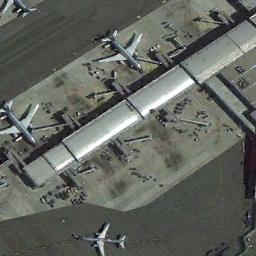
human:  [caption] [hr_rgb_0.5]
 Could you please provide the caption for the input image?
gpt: Two planes parked next to the terminal and on the other side of the terminal one plane on the runway .

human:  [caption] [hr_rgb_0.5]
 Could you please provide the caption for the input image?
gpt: Many airplanes of different sizes were parked on the airport .

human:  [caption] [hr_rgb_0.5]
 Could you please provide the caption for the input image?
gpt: Four planes are around the terminal building .

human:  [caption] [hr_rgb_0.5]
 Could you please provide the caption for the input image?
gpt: Two aircraft were parked on one side of the airport and one was on the runway on the other side of the airport .

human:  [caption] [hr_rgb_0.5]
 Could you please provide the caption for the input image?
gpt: There are four planes on both sides of a large building .